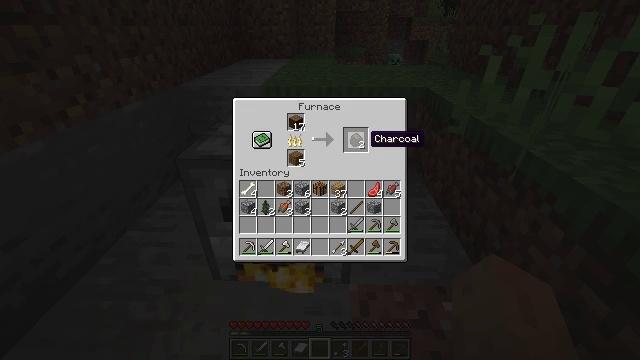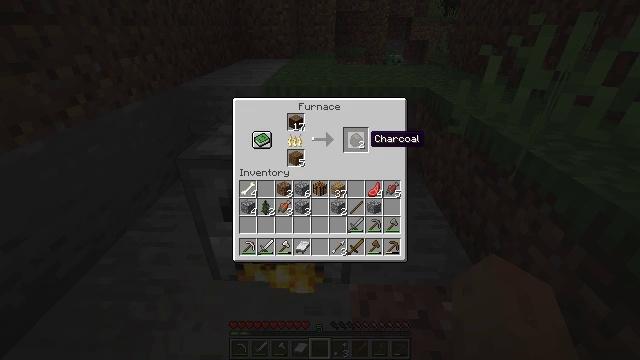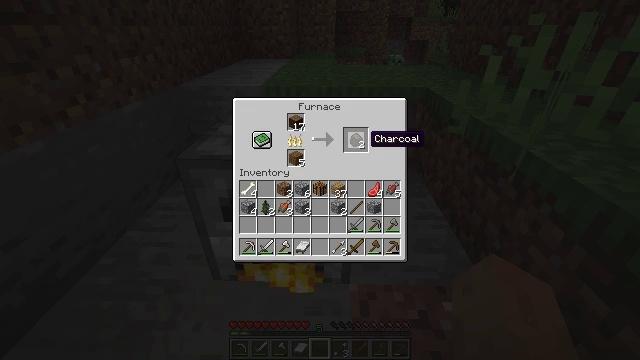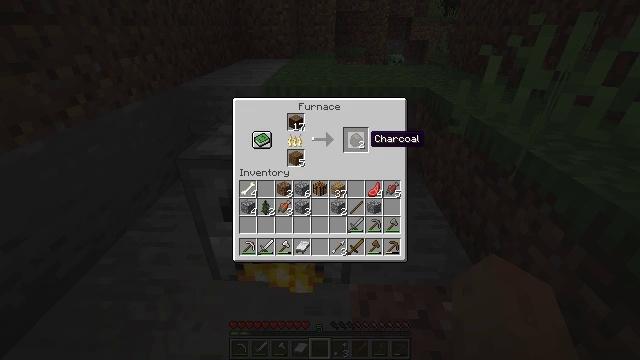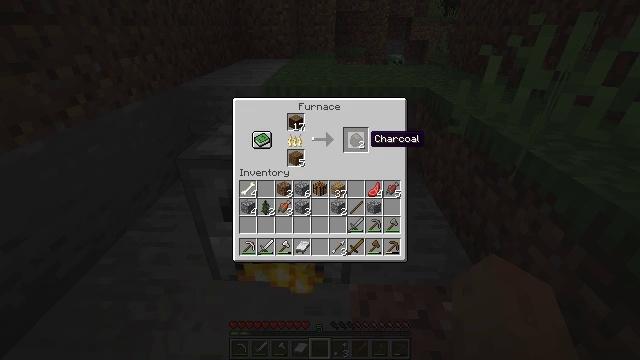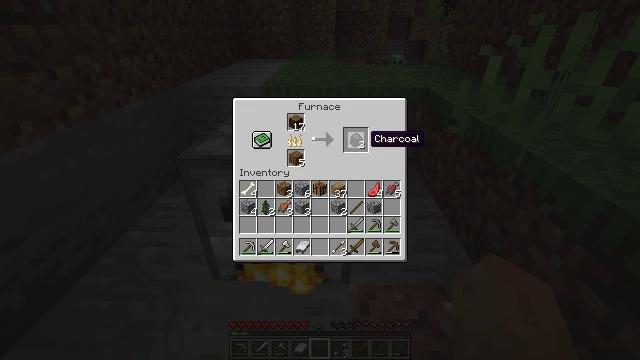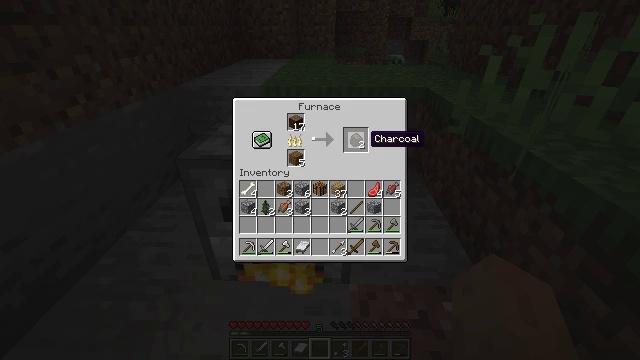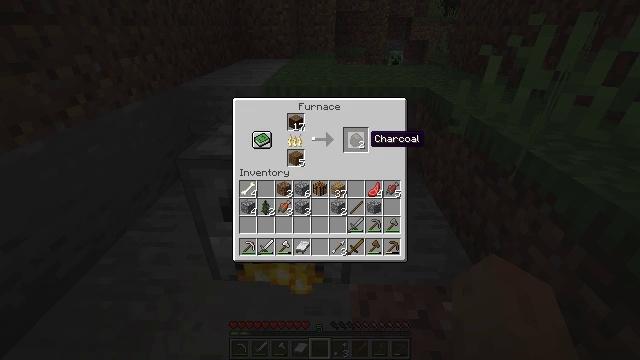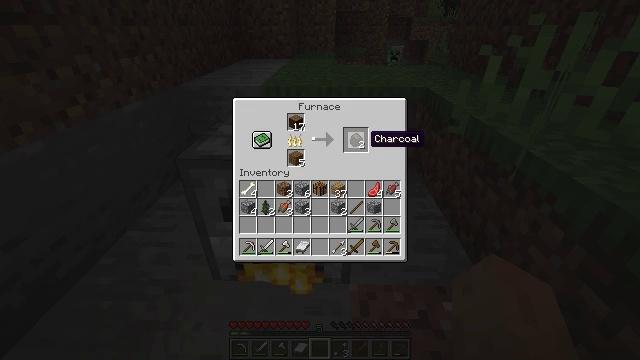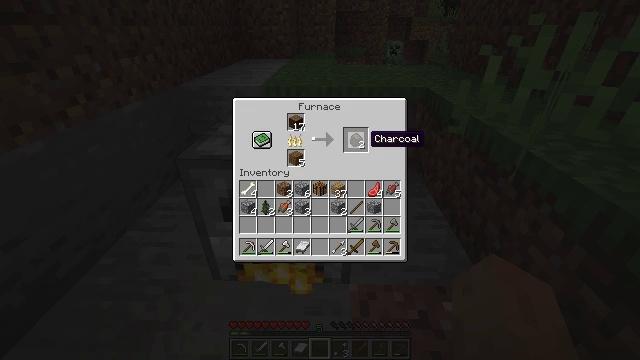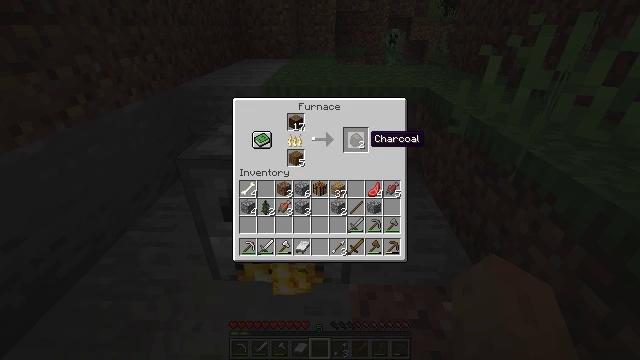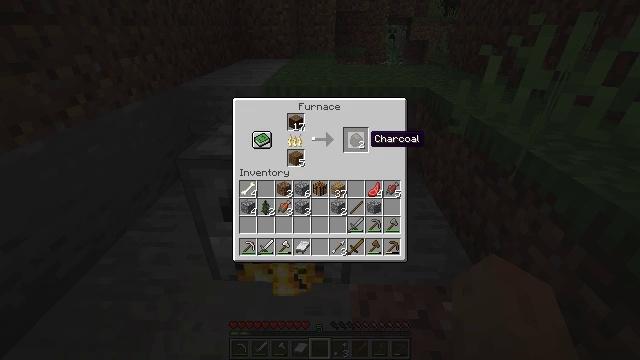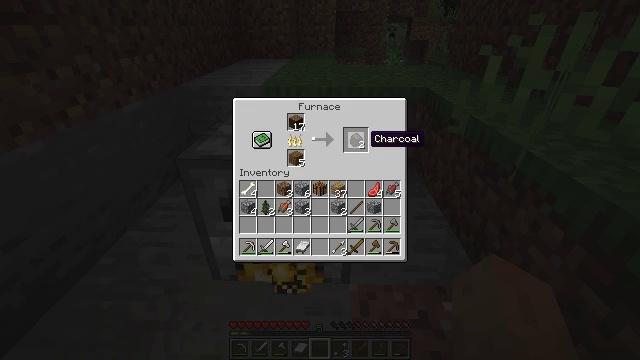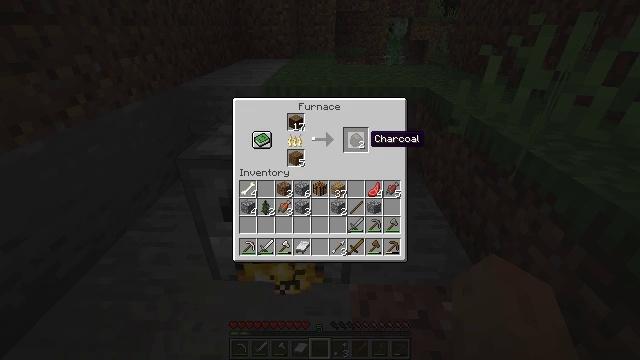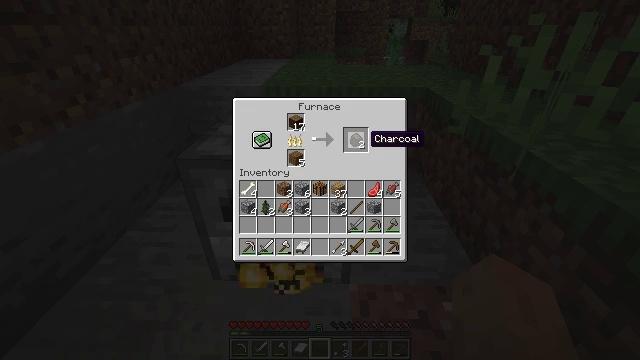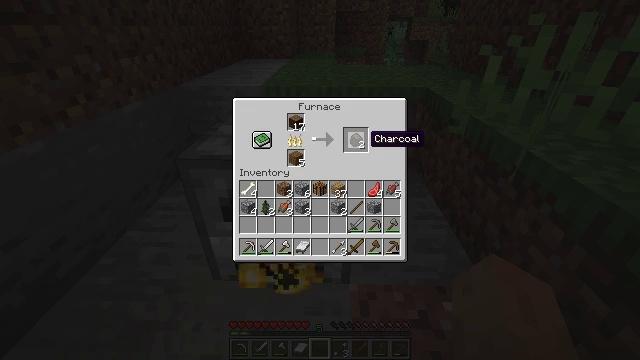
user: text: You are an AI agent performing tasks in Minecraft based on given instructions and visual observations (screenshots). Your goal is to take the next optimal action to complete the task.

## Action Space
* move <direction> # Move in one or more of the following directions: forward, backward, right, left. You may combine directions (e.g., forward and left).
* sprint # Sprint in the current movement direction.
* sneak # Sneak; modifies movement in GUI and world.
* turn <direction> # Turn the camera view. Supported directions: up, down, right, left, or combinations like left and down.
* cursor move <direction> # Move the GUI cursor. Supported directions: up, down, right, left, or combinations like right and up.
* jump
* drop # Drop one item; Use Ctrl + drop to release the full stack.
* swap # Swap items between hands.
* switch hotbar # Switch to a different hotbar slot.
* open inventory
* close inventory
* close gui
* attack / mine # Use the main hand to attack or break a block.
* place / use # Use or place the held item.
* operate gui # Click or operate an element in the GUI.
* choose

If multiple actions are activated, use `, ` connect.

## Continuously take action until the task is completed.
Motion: motion action
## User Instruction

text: Burn logs in the furnace to craft charcoal.
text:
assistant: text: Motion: no_op
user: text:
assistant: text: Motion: no_op
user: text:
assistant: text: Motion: no_op
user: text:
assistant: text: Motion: no_op
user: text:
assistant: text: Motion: no_op
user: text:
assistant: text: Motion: no_op
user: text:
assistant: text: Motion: no_op
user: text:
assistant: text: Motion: no_op
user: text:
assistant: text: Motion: no_op
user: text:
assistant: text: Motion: no_op
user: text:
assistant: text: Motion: no_op
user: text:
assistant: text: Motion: no_op
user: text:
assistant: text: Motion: no_op
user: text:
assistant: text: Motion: no_op
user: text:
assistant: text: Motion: no_op
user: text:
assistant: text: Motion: no_op
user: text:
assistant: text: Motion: close gui
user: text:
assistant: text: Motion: turn right and up
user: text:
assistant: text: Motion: turn right and up
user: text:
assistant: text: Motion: turn right and up
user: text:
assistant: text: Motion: turn right and up
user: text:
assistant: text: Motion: no_op
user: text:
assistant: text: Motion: turn up
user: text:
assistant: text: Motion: turn up
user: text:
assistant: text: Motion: move back
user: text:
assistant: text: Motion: move back
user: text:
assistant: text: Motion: move back
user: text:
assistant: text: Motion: move back
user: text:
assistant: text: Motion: move back
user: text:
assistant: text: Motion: move back